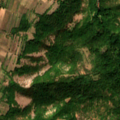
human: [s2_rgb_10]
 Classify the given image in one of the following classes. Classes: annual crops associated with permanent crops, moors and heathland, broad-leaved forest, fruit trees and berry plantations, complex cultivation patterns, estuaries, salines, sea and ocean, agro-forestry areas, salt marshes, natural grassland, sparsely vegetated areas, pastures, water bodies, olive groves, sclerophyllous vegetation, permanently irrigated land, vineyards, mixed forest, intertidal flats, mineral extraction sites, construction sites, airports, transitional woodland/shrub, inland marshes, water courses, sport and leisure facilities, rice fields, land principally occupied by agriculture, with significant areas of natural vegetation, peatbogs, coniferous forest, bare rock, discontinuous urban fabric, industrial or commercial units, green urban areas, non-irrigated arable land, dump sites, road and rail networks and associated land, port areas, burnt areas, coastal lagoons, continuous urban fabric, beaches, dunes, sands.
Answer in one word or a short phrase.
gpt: complex cultivation patterns, broad-leaved forest, transitional woodland/shrub